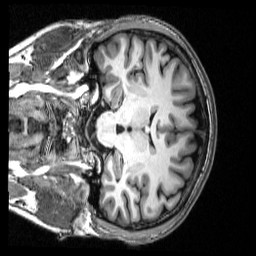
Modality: T1w
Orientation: coronal
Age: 24
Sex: male
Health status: healthy
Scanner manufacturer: siemens
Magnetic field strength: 3 T
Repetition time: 2.53 s
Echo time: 0.00339 s